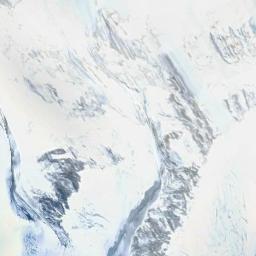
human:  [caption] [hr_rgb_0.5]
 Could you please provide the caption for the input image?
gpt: The ground on the snowberg is uneven .

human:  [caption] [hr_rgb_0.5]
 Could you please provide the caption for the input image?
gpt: A snow-covered mountain covered in large areas .

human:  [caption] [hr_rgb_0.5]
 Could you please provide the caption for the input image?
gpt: The snow berg is consist of bare land and white snow .

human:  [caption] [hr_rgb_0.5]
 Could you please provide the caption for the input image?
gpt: The snowberg is covered with glaciers .

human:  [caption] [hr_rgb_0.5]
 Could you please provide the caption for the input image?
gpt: There are full of snow on the snowberg .